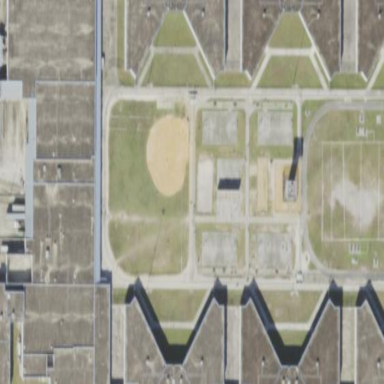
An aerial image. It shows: Prison enclosed by chain link fence.